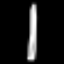
Label: pencil